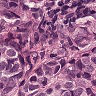
Metastatic tissue present: yes